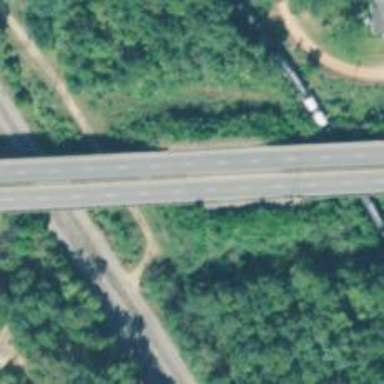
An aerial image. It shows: Asphalt bridge over primary highway with dual carriageways.